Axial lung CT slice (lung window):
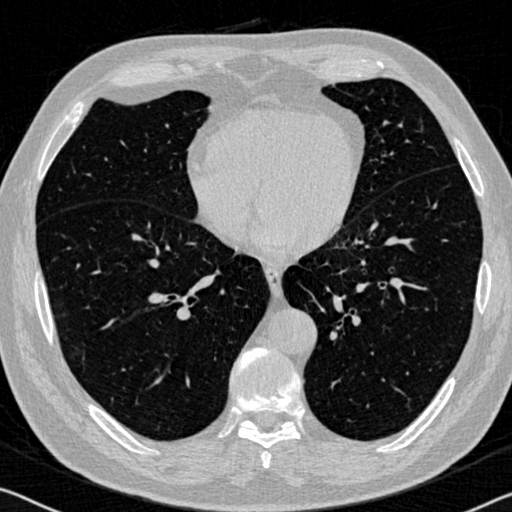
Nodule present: yes
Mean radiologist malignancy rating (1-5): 2